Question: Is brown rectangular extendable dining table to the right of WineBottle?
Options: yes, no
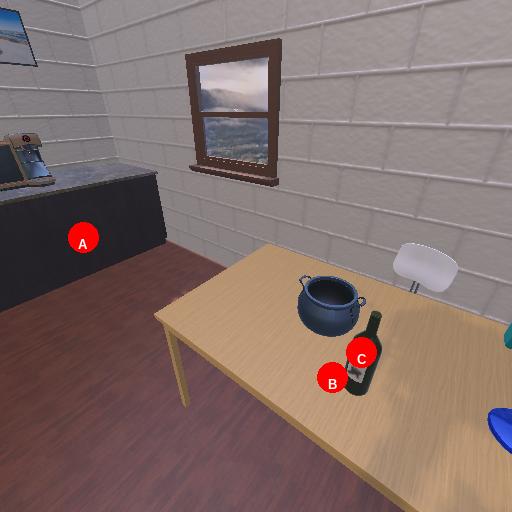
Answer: yes